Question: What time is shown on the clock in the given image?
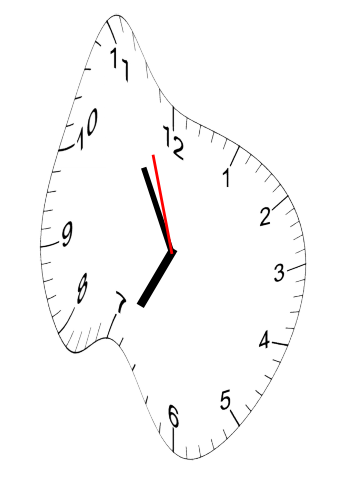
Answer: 06:54:57